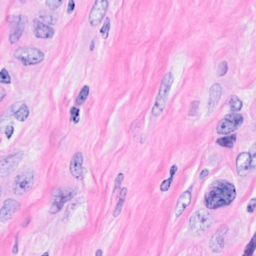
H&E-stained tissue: Breast